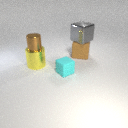
small brown metal cylinder above large yellow metal cylinder